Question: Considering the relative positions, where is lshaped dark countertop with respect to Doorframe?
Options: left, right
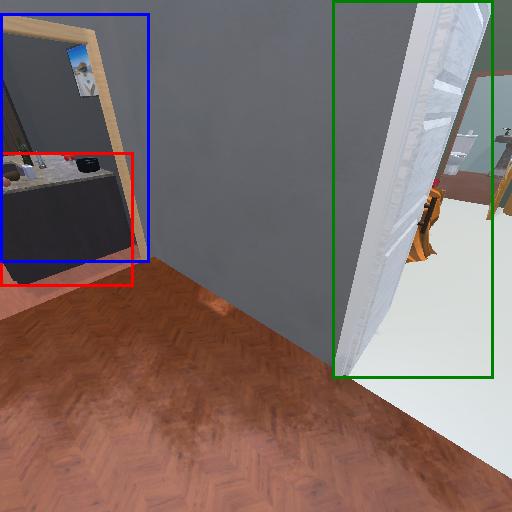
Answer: left